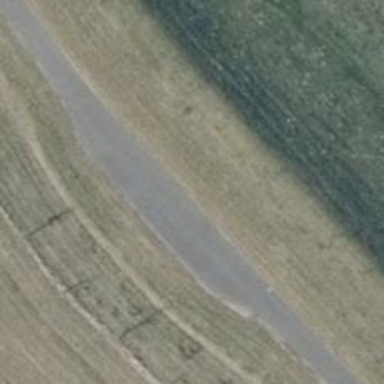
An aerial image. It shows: Passing place on the road.